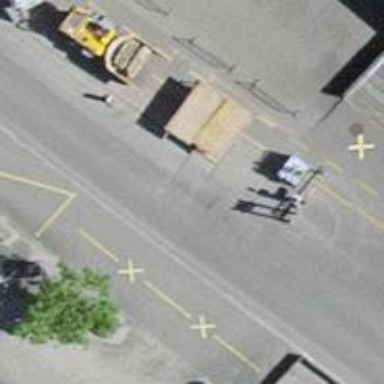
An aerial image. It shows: Bus stop with platform for public transport.